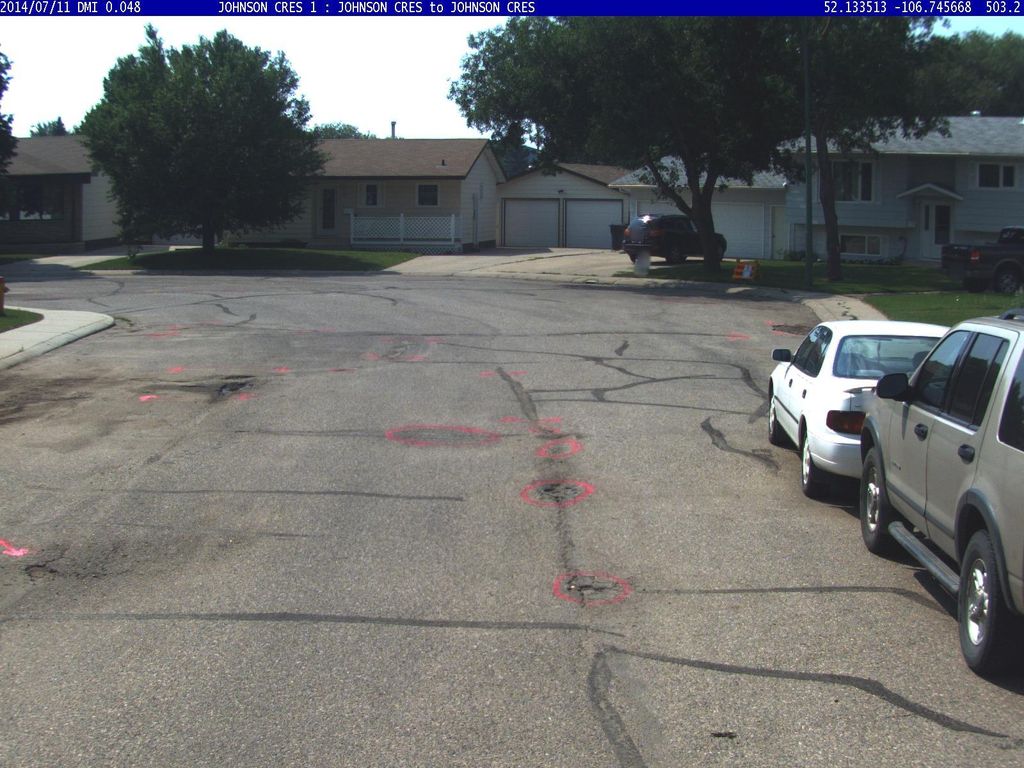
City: saskatoon